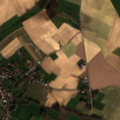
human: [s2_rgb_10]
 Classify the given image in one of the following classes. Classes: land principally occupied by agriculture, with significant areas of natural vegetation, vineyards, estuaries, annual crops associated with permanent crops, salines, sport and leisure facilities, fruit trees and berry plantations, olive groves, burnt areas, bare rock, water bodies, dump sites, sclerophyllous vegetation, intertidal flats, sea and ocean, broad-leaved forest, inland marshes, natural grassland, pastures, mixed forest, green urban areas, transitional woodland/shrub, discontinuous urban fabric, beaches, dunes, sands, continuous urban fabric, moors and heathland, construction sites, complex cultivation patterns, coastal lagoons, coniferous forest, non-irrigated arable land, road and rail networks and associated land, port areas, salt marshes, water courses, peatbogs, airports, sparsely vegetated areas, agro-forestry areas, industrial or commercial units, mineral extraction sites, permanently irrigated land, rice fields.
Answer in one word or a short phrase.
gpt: discontinuous urban fabric, non-irrigated arable land, pastures